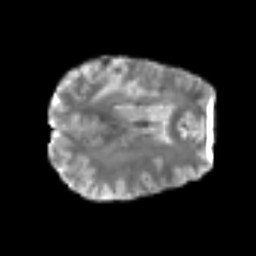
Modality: T2w
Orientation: axial
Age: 43
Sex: male
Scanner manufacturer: siemens
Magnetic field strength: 3 T
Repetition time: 6.1 s
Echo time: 0.101 s